【题型】填空题　【知识点】解析几何　【难度】easy
已知抛物线$C_1: y^2 = 8x$，圆$C_2: (x-2)^2 + y^2 = 1$，点$M$的坐标为$(4,0)$，$P$、$Q$分别为$C_1$、$C_2$上的动点，且满足$|PM| = |PQ|$，则点$P$的横坐标的取值范围是$\underline{\quad\quad\quad\quad}$.
【解答】
\textcolor{red}{【答案】} $\left[\dfrac{7}{6},\dfrac{15}{2}\right]$

\medskip

\textcolor{red}{【详解】} 圆$C_2: (x-2)^2 + y^2 = 1$的圆心$C_2(2,0)$, 半径$r=1$, 设点$P(t,s)$, 有$s^2 = 8t$,

依题意, $|PC_2| - 1 \le |PQ| \le |PC_2| + 1$, 当且仅当$P,Q,C_2$三点共线时取等号, 而$|PM| = |PQ|$,

即有$|PC_2| - 1 \le |PM| \le |PC_2| + 1$, 于是
$\sqrt{(t-2)^2 + s^2} - 1 \le \sqrt{(t-4)^2 + s^2} \le \sqrt{(t-2)^2 + s^2} + 1$,

即$\sqrt{(t-2)^2 + 8t} - 1 \le \sqrt{(t-4)^2 + 8t} \le \sqrt{(t-2)^2 + 8t} + 1$, 整理得$t + 1 \le \sqrt{t^2 + 16} \le t + 3$, 解得$\dfrac{7}{6} \le t \le \dfrac{15}{2}$,

所以点$P$的横坐标的取值范围是$\left[\dfrac{7}{6},\dfrac{15}{2}\right]$.

故答案为: $\left[\dfrac{7}{6},\dfrac{15}{2}\right]$
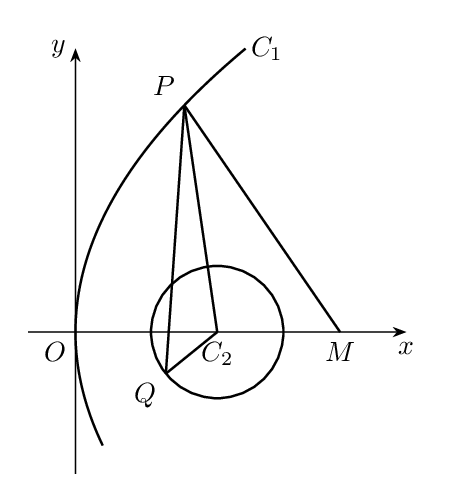